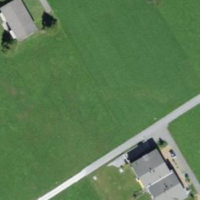
EUNIS habitat code: 24
Species observed at this site:
Echium vulgare